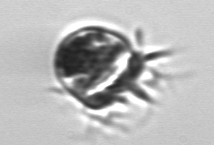
Label: Leegaardiella_ovalis